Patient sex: M
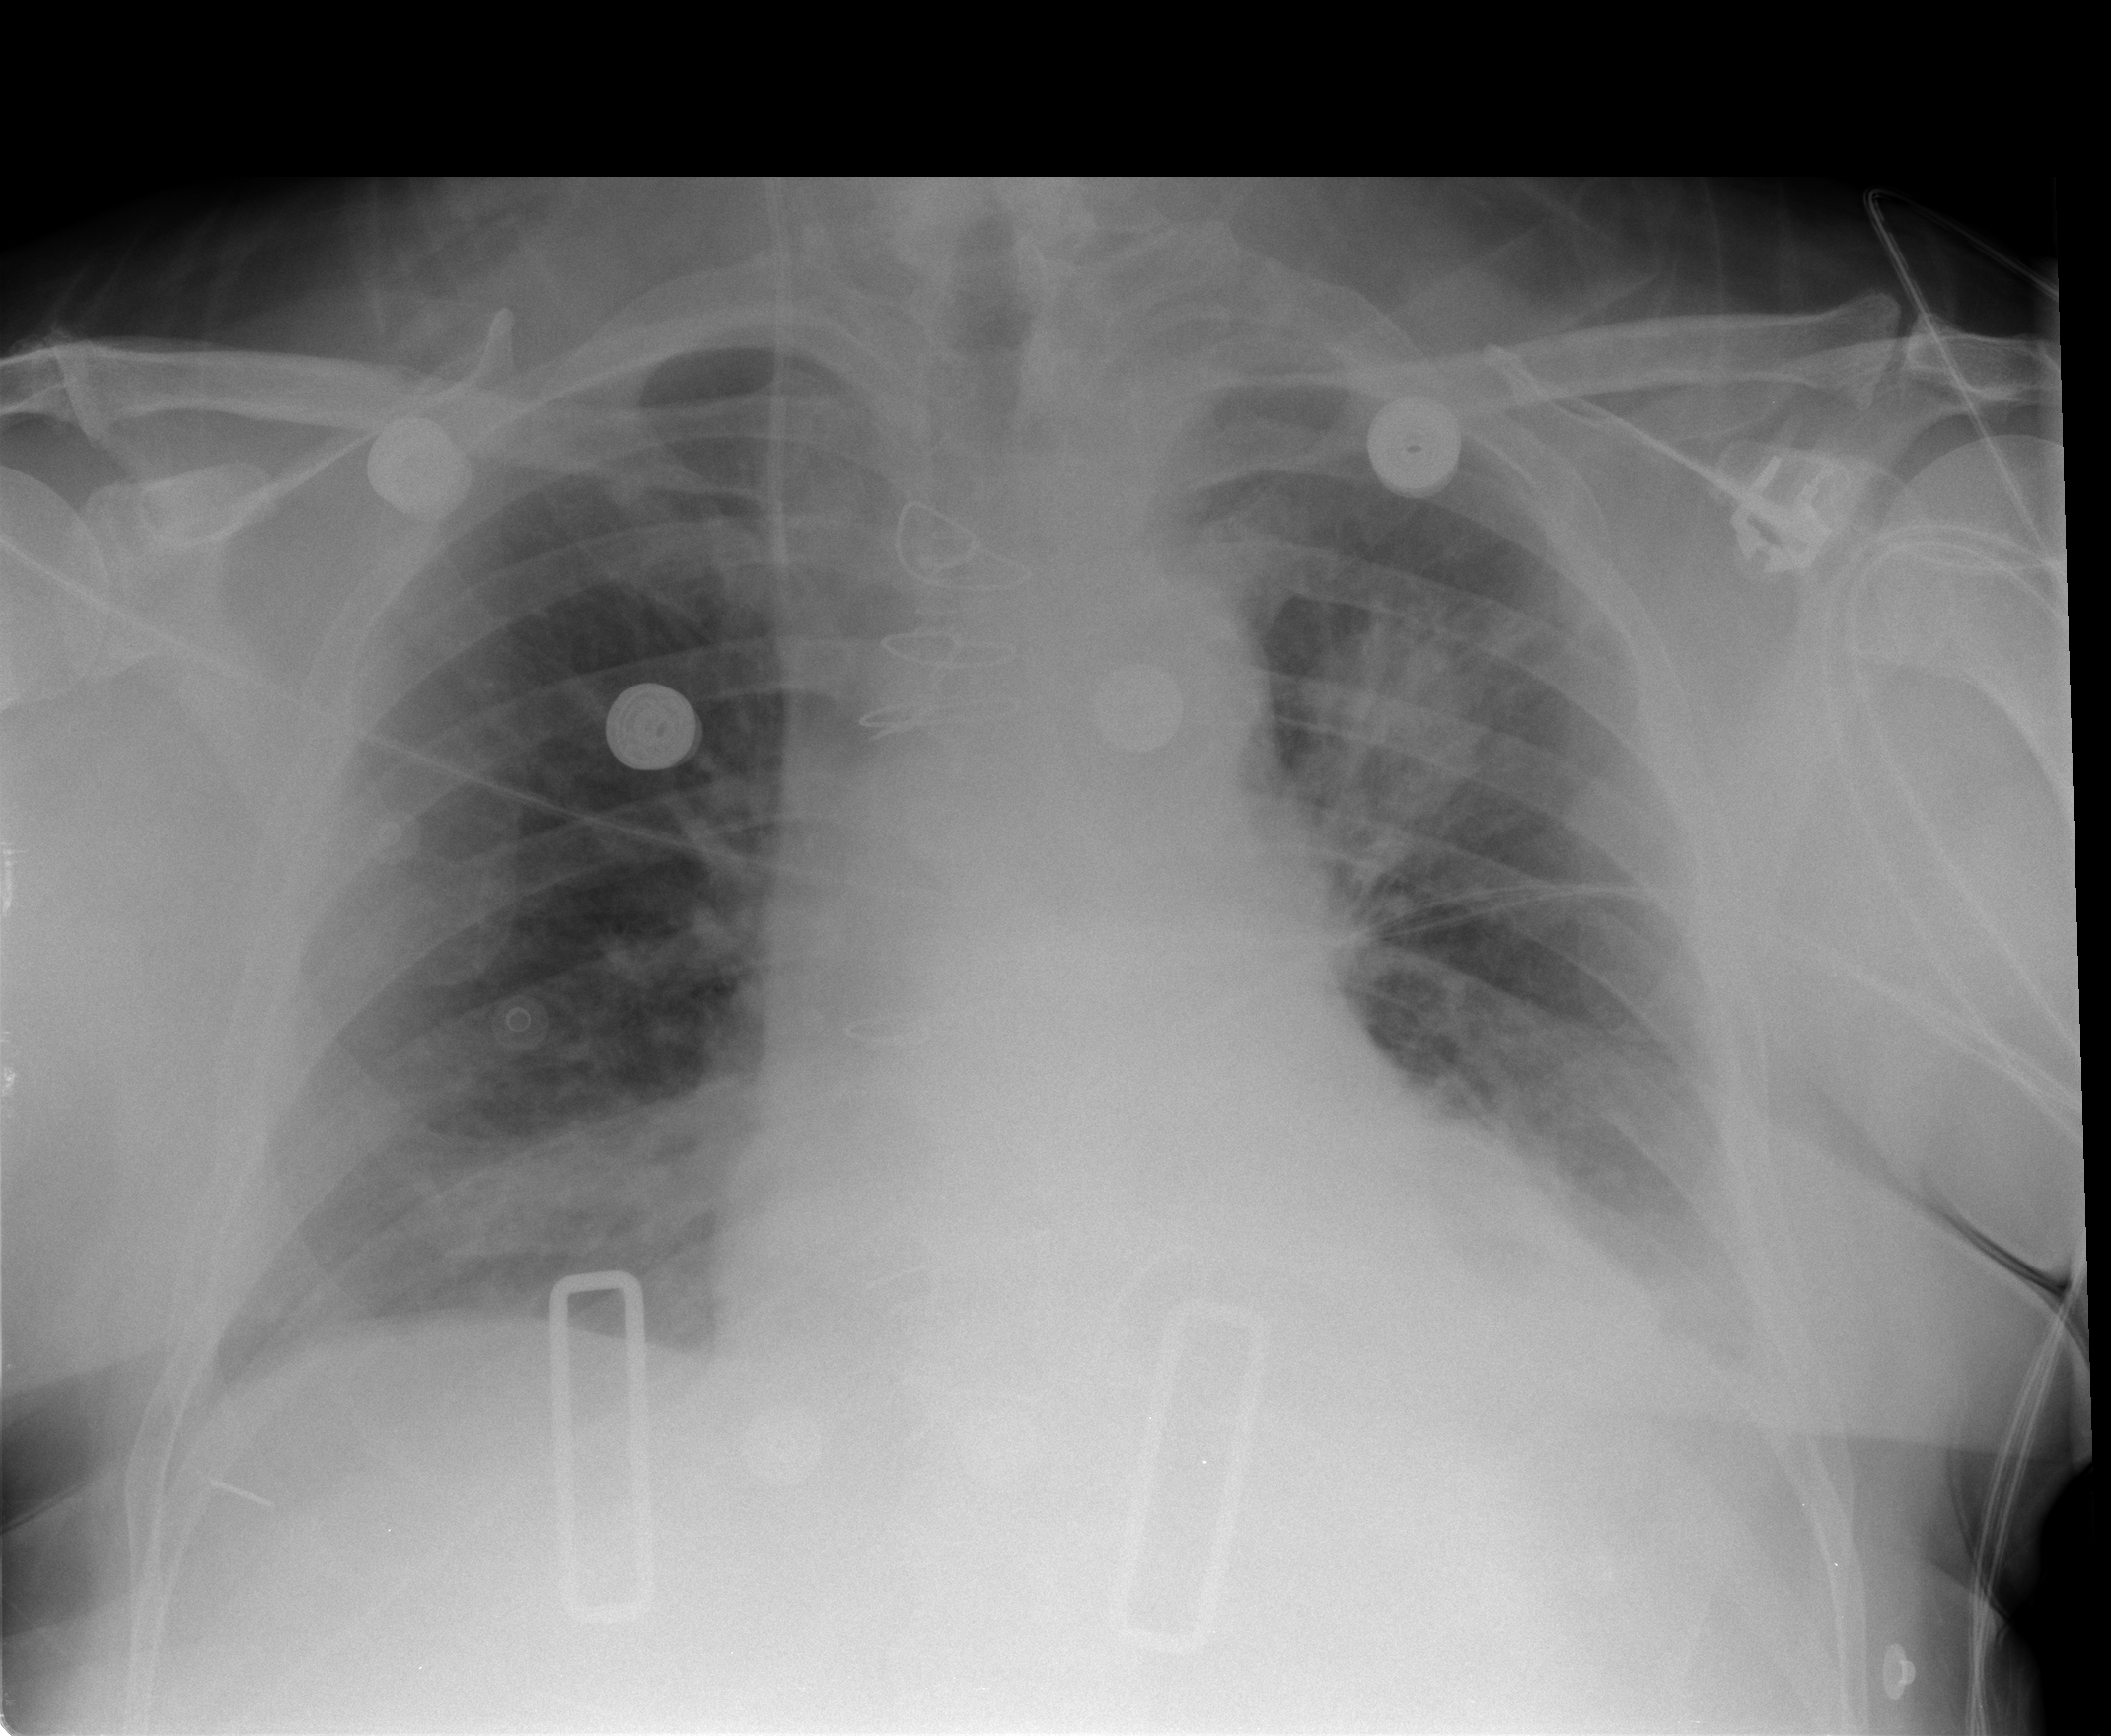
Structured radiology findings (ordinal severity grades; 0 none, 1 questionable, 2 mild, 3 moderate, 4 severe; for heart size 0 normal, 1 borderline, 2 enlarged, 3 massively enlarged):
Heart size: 2
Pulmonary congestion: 0
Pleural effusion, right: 2
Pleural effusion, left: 2
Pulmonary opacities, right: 2
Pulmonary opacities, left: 2
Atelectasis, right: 2
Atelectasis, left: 2